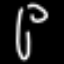
Label: squiggle